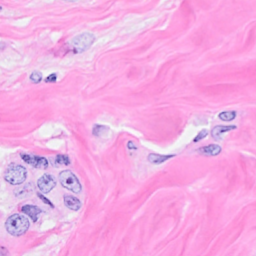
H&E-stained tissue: Breast